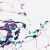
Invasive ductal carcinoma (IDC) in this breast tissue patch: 0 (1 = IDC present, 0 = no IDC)